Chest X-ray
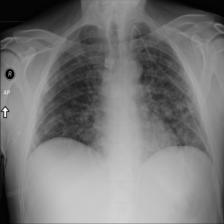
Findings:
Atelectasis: negative
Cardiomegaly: negative
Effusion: negative
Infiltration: negative
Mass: negative
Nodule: negative
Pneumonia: negative
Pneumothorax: negative
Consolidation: negative
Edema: negative
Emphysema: negative
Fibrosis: negative
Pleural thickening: negative
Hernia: negative